Question: I have 4 columns 'A', 'B', 'C', 'D'.
In 'A' I have some part numbers, and in 'B' I have the quantity. In 'C' I have almost the same part numbers but in 'D' I have a different quantity.
I need to make the difference between 'D' & 'B' ('D-B') if the part number from 'C' is found in 'A'. The good results should be in 'E'

I tried this formula but it's not to good one.
'''
=IFERROR(IF(VLOOKUP(A2,C:C,1,FALSE)=A2,D4-B2),"NOT FOUND")
'''
This formula is not good because I have to manually put 'D4-B2', 'D2-B6', 'D6-B5', and so on. I have 300 rows to make these differences and I thought maybe there is a formula to calculate this.
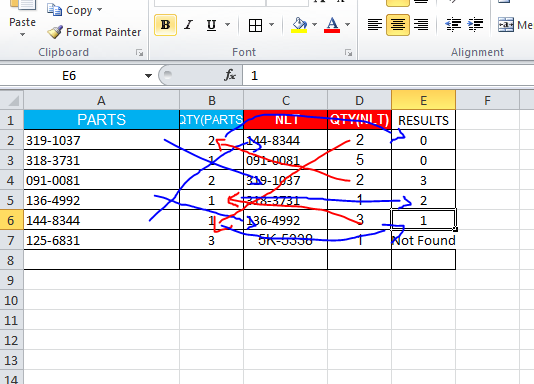
Answer: just place the below formula in E2 and select E2 to up to the rows you want and press CTRL + D
'''
=IFERROR(VLOOKUP(A2,C:D,2,FALSE)-B2,"NOT FOUND")
'''